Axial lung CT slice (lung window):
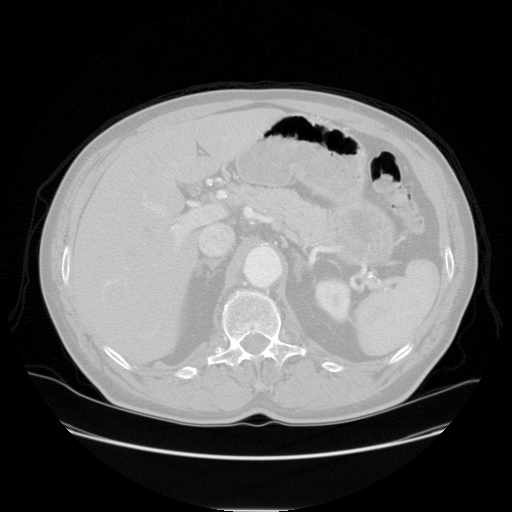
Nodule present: no